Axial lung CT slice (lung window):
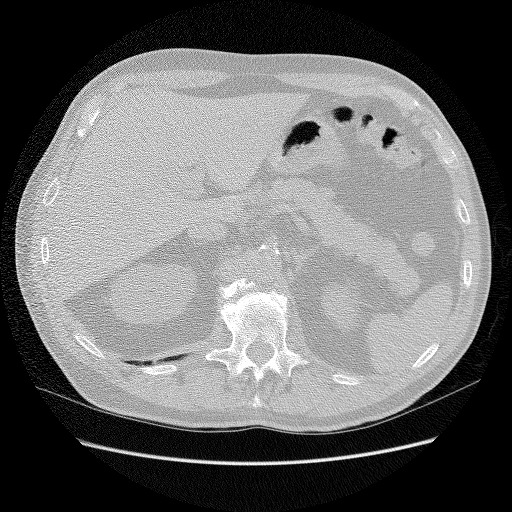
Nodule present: no